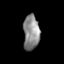
Tissue: skin
Cell type: Epithelial cells
Senescence score: 0.2745
Nuclear area (px): 560
Mean DAPI intensity: 137.895